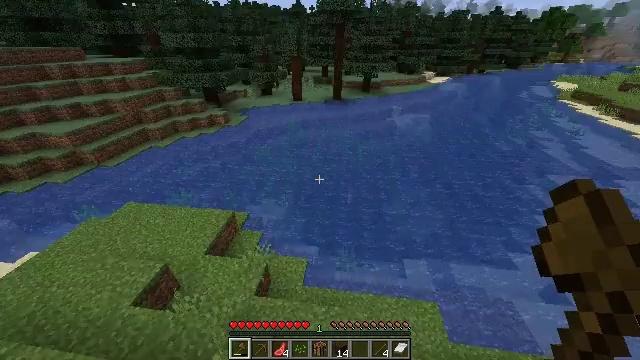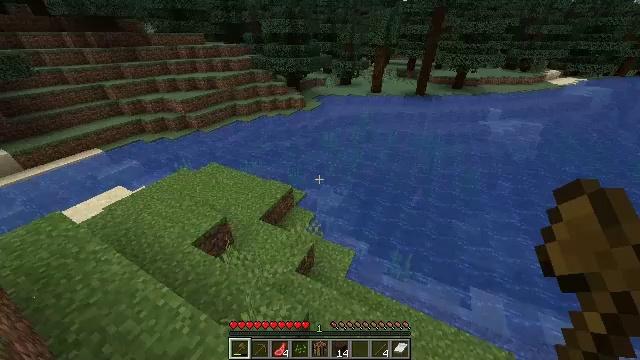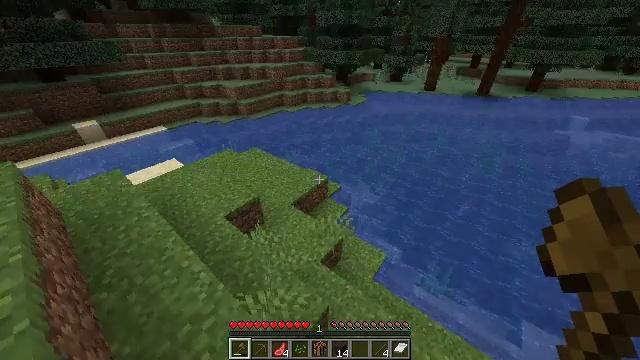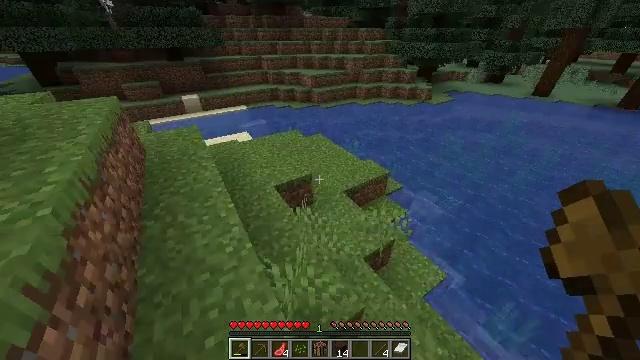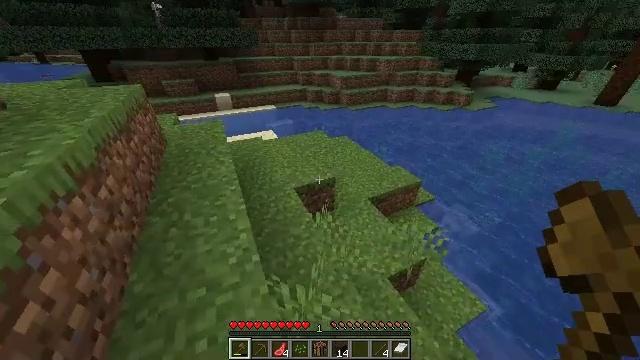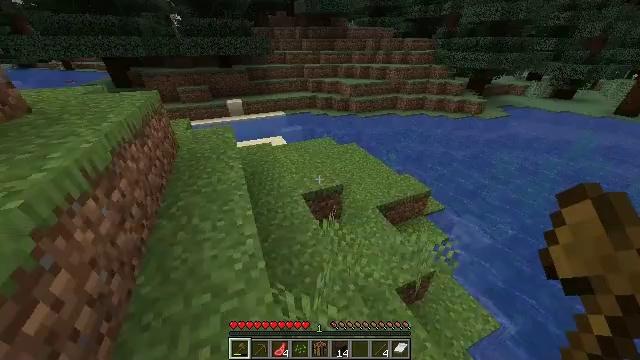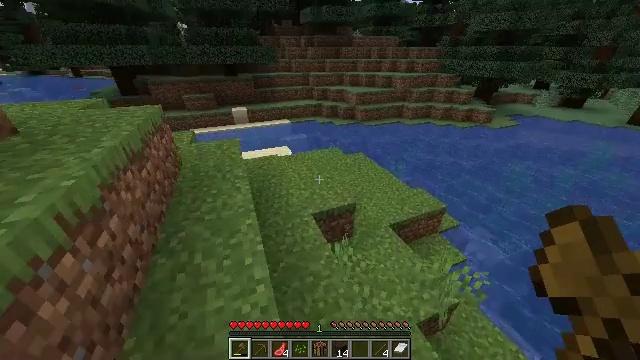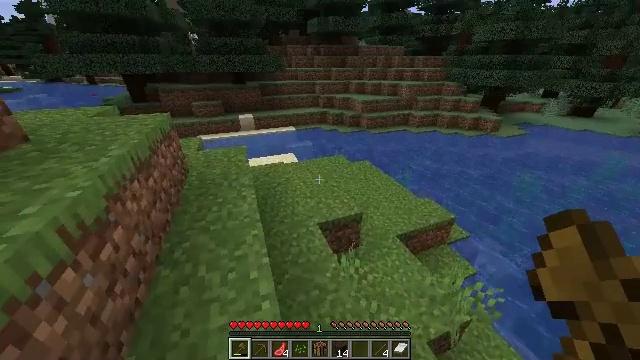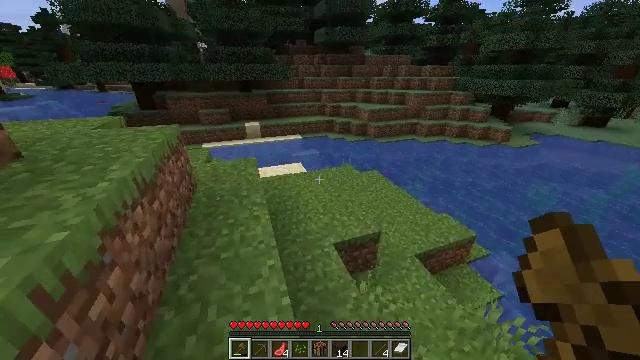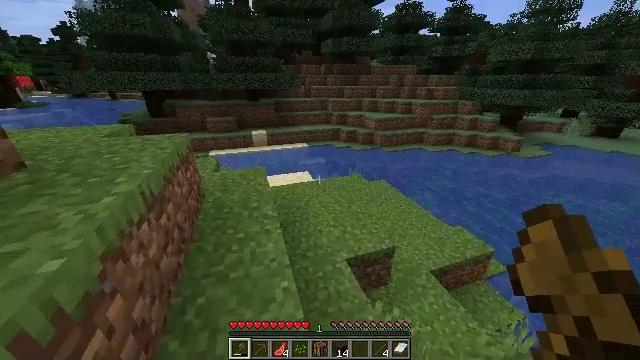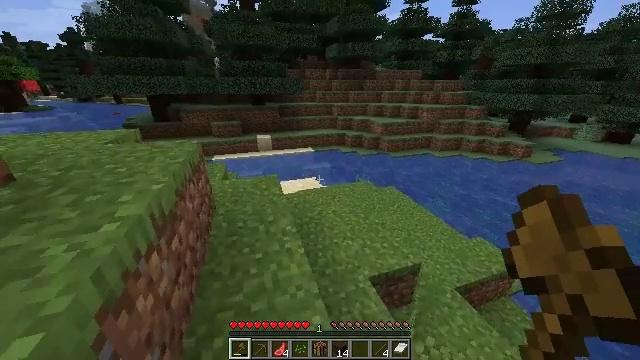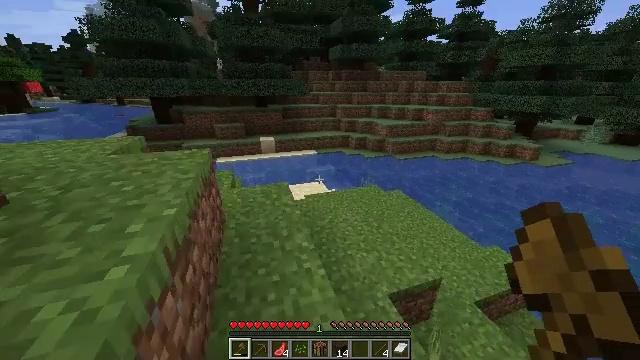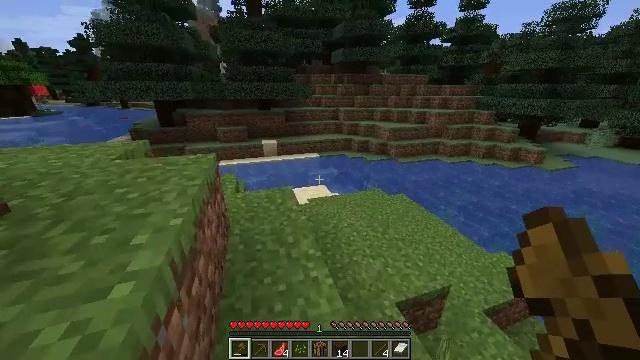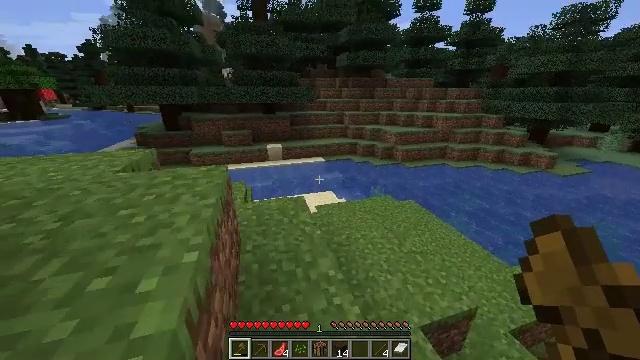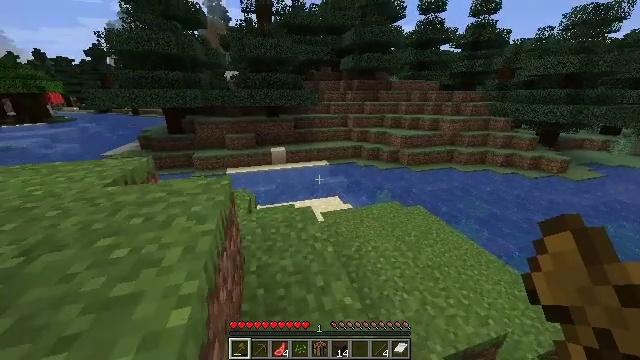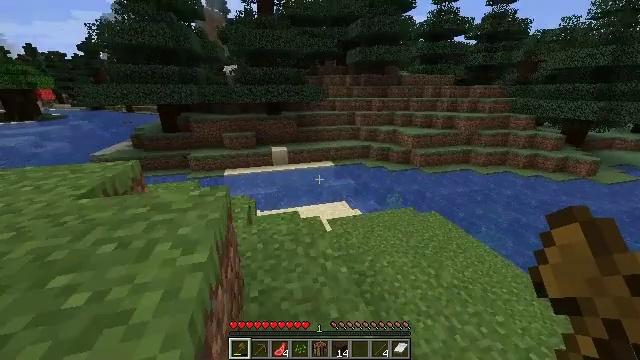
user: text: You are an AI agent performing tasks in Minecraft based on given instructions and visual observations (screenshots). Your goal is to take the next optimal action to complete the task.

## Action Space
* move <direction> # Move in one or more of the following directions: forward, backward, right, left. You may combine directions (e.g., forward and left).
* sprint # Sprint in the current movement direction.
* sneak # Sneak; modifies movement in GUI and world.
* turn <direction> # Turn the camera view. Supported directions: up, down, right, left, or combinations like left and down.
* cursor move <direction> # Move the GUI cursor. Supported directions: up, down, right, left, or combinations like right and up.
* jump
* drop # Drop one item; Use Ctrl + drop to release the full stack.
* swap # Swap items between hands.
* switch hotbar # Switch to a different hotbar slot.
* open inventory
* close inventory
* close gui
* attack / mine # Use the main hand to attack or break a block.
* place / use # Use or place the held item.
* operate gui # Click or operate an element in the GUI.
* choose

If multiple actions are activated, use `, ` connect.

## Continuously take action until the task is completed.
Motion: motion action
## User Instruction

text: Harvest sweet berries by mining the bush.
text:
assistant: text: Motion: move forward and move left, turn left and down
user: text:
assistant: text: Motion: move forward and move left, turn left
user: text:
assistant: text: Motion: move forward and move left, turn left
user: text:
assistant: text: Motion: move forward and move left, turn left
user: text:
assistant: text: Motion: move forward and move left, turn left and up
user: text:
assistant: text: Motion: move forward and move left, turn up
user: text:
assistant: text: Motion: move forward and move left, turn left and up
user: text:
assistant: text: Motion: move forward and move left, turn up
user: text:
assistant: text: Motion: move forward and move left, turn left and up
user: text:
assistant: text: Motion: move forward and move left, sprint, turn up
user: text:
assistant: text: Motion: move forward and move left, sprint
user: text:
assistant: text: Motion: move forward and move left, sprint
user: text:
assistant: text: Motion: move forward and move left, sprint
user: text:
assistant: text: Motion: move forward and move left, sprint
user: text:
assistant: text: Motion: move forward and move left, sprint
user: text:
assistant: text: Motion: move forward and move left, sprint, turn left
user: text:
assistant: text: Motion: move forward and move left, sprint, turn left
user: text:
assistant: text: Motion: move forward, sprint, turn left
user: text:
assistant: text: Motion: move forward, sprint
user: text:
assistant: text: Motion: move forward, sprint
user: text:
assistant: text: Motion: move forward, sprint, turn left
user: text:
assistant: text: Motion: move forward, sprint
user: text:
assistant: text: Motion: move forward, sprint
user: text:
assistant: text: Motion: move forward, sprint
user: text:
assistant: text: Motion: move forward, sprint
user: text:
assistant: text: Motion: move forward, sprint
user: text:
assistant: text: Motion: move forward, sprint
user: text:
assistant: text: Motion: move forward, sprint
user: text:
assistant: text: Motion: move forward
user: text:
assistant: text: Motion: move forward